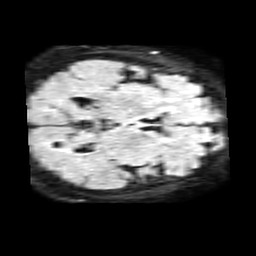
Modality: FLAIR
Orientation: axial
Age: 64
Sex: male
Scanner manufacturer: philips
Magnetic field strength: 1.5 T
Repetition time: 6 s
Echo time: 0.1004 s